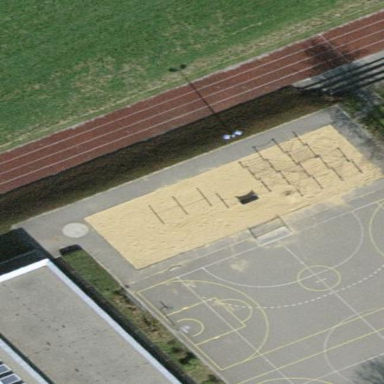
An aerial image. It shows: Sandy pitch for leisure land activities.